Question: I have been using Git Commit Tool to commit my local changes to Git repository.
But when i browse to the "Commits" page of my Github repository, i see that my name is not linkable, as shown in the below screenshot. Also, my image thumbnail is not showing up.
As a note, my Github username is different from the name shown on the page. I might have messed up with the Github settings before.
What config settings i need to make to get my name linkable in the page?

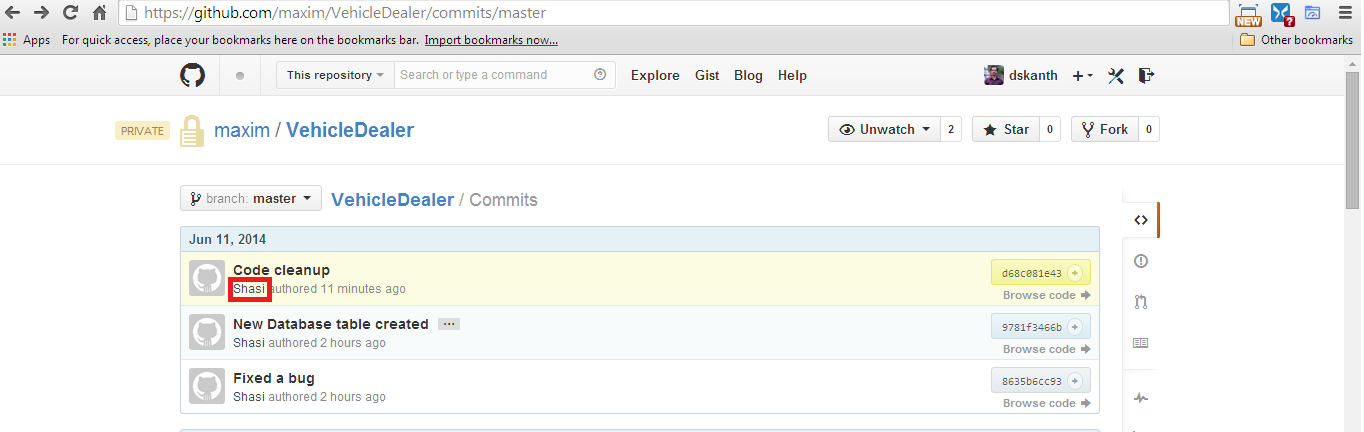
Answer: Try this: <URL>
Your email setting needs to match the email address you are using on GitHub. You can update/change your email by using git config which is explained in the link I sent you.